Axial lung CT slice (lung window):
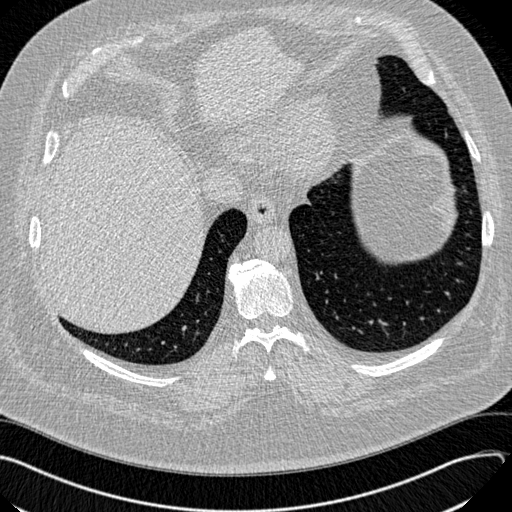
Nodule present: no